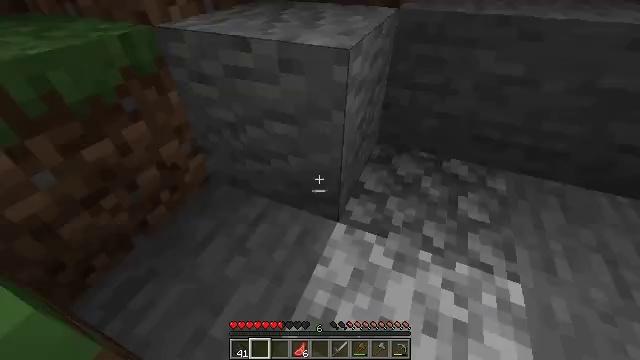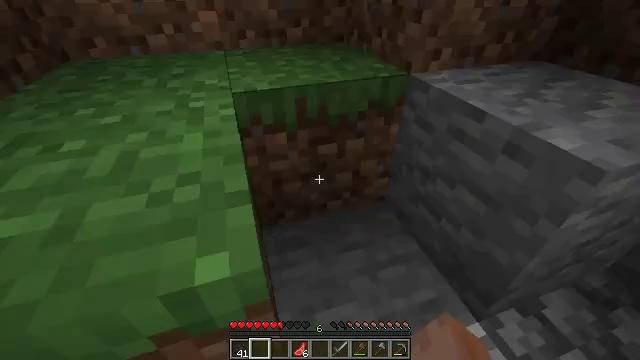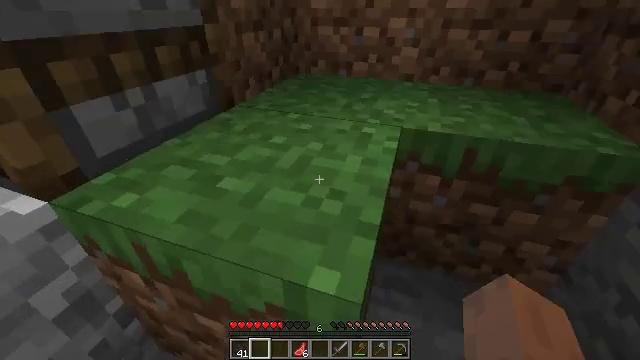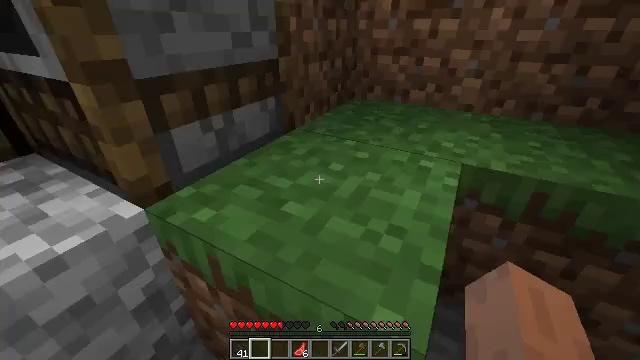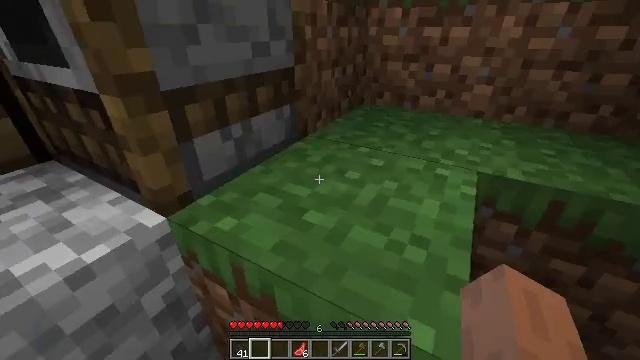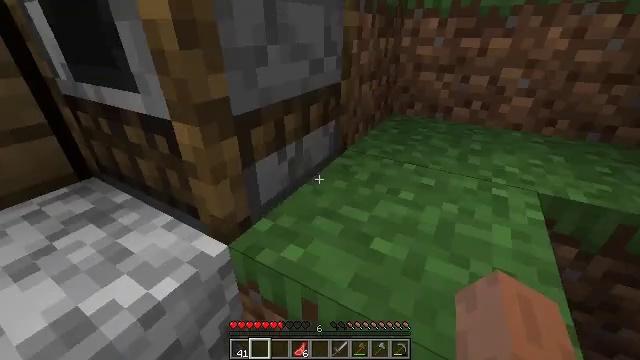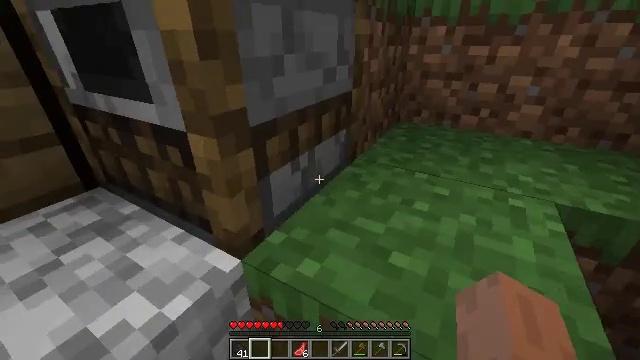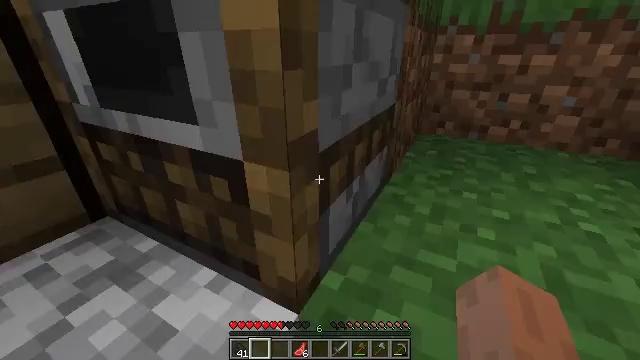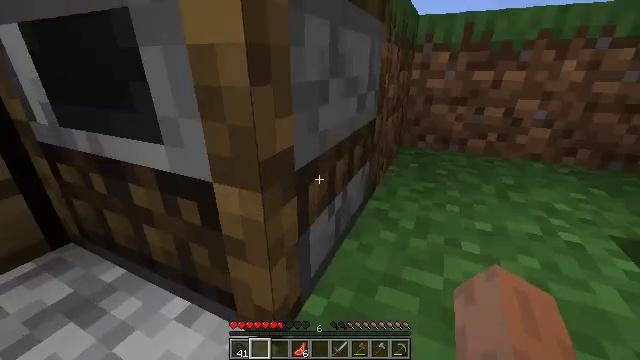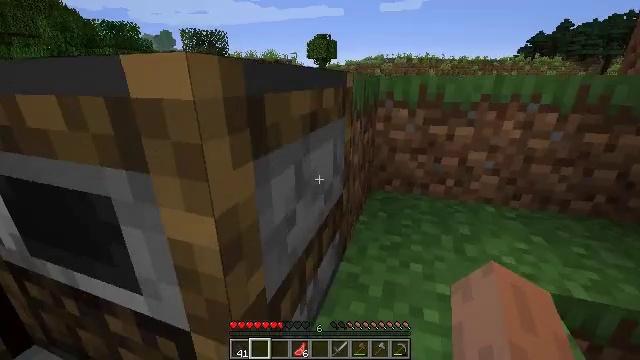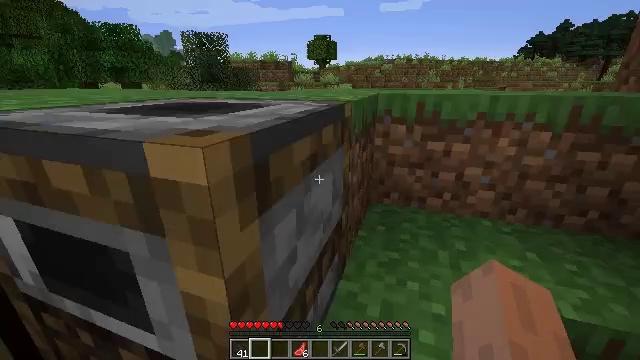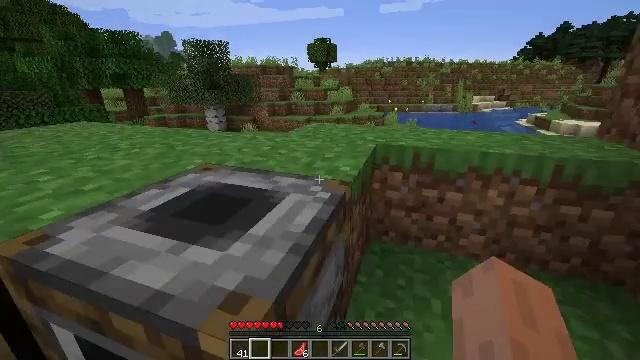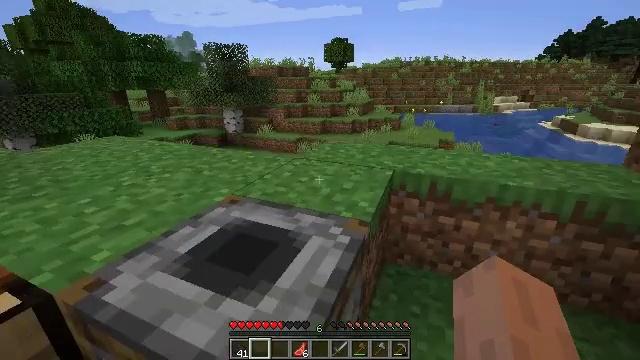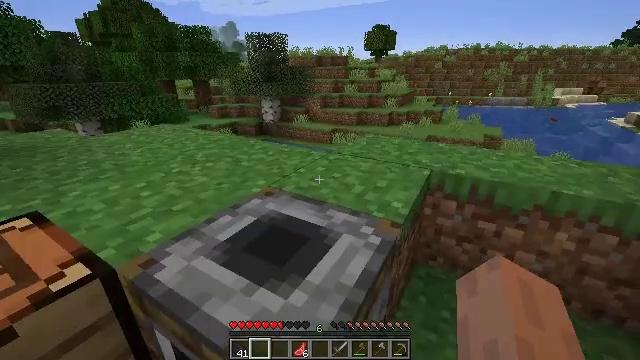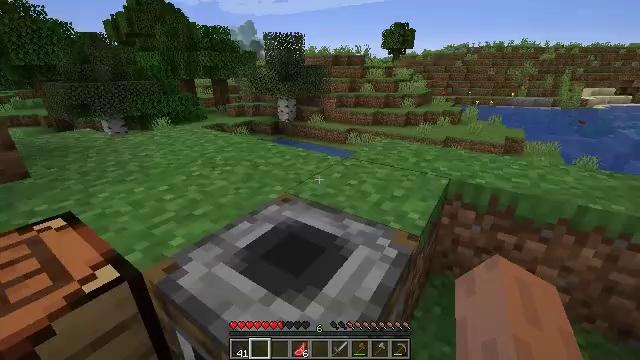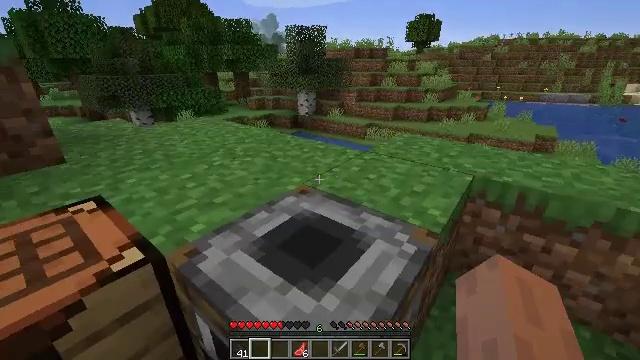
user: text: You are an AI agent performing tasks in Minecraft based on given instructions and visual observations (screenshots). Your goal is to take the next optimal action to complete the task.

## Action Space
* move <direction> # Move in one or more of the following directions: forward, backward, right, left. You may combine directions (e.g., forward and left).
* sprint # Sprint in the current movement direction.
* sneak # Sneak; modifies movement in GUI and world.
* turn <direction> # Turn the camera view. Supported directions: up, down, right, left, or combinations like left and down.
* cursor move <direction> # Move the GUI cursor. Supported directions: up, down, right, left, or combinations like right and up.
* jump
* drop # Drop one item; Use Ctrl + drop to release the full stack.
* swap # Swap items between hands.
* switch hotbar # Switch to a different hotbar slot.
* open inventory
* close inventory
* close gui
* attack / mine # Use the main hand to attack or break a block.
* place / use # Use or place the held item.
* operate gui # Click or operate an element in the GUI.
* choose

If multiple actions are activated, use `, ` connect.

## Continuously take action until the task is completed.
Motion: motion action
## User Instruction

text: Use the furnace to make a cooked porkchop.
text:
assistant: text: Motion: turn left and up
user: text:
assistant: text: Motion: turn left and up
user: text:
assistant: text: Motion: move left, turn left and up
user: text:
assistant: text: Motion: move left
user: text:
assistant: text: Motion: move forward and move left
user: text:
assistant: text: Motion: move forward and move left, turn up
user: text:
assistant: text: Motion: move forward and move left, turn right and up
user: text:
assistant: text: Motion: move forward, turn right and up
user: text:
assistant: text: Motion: move forward, turn right and up, jump
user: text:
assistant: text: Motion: move forward, jump
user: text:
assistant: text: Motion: move forward, jump
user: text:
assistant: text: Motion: move forward and move right, turn left, jump
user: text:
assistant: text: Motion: move forward and move right, turn left and down, jump
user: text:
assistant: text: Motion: move forward and move right, turn left
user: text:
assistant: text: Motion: move forward and move right, turn left and down
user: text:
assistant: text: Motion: move right, turn left and down
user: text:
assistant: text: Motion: turn left and down
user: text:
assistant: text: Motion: turn left and down
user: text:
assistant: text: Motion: turn left and down, use / place
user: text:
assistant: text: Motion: use / place
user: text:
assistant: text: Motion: use / place
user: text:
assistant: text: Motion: use / place
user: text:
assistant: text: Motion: turn right and up
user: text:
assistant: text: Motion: cursor move right and down, open gui
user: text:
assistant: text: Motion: no_op
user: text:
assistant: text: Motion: no_op
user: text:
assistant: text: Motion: no_op
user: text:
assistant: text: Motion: cursor move left and up
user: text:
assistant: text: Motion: no_op
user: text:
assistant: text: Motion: cursor move right